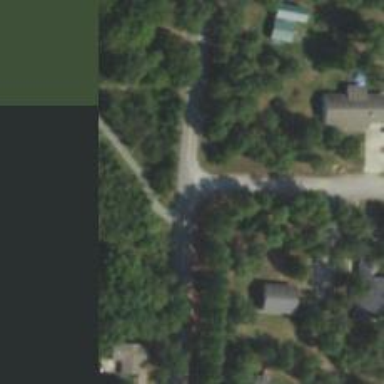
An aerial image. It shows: Residential road.